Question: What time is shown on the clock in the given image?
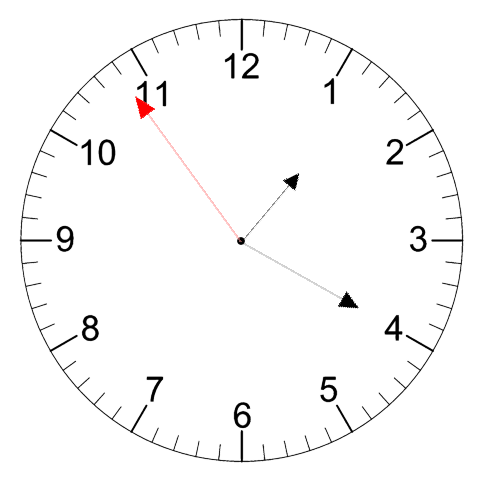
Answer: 01:19:54